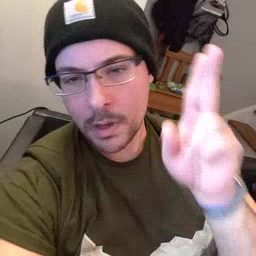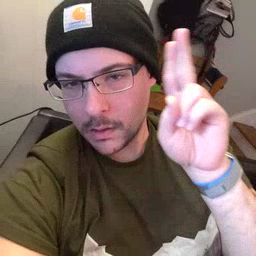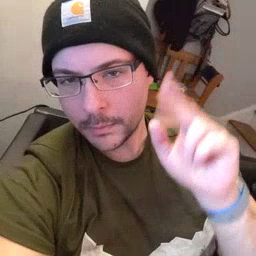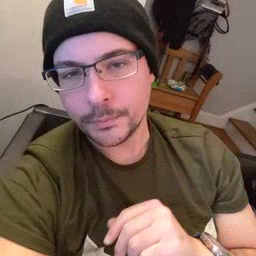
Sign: uncle